Field crop: maize
Growth stage: 2
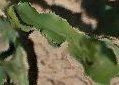
Species: maize